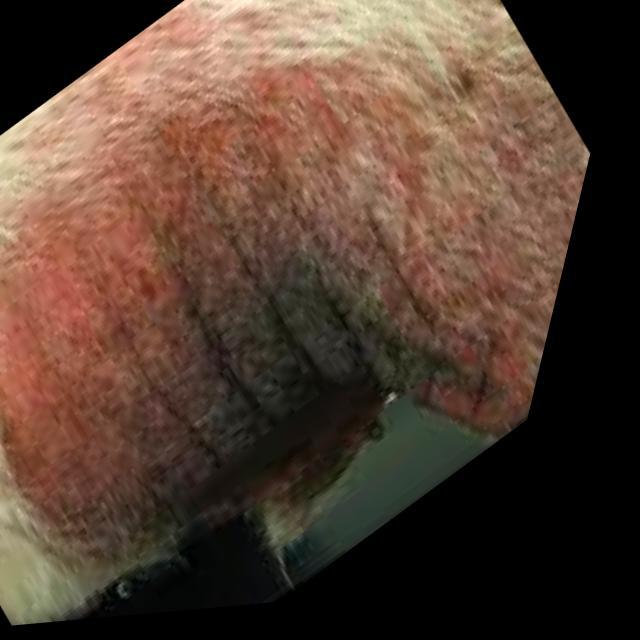
Canine fungal skin infection — characterized by alopecia, scaling, crusting, and circular lesions. Common agents include Malassezia and Candida species.